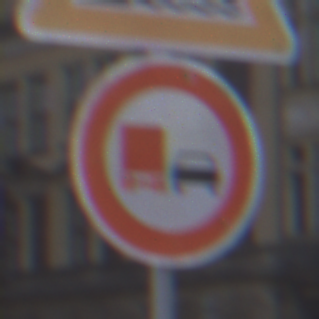
Verkehrszeichen: UeberholverbotKraftfahrzeuge
Zusatzzeichen oben: Ufer
Umgebung: Outdoor, Urban
Tageszeit: MorningAfternoon
Wetter: PartlyCloudy
Licht: Natural
Jahreszeit: NotSpecified
Kontrast: LowContrast